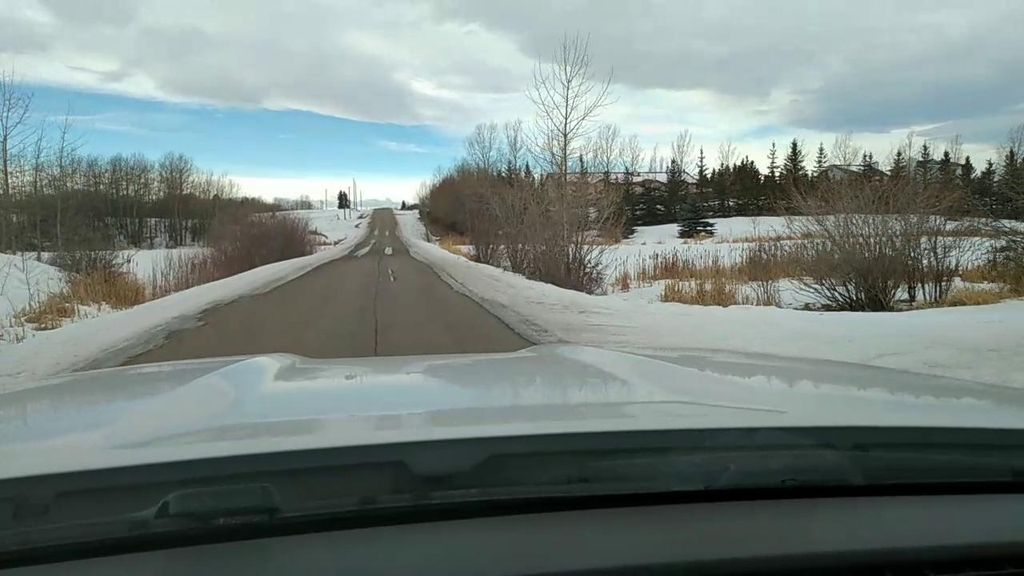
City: calgary